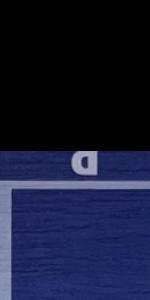
Label: Empty